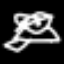
Label: frog